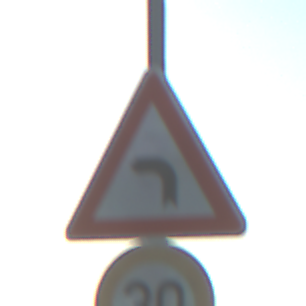
Verkehrszeichen: KurveLinks
Zusatzzeichen unten: Geschwindigkeit30
Umgebung: Outdoor, Nature
Tageszeit: SunriseSunset
Wetter: Clear
Licht: Natural
Jahreszeit: NotSpecified
Kontrast: HighContrast